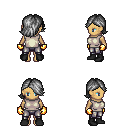
a pixel art fantasy rpg character, female body template, human, tanned skin, white sleeveless shirt, metal pants, gray swoop hairstyle, gold gloves, black shoes, four views (front, back, left, right), 2x2 character sprite sheet, small pixel art, hard edges, no anti-aliasing